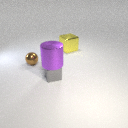
large purple metal cylinder above small gray metal cube